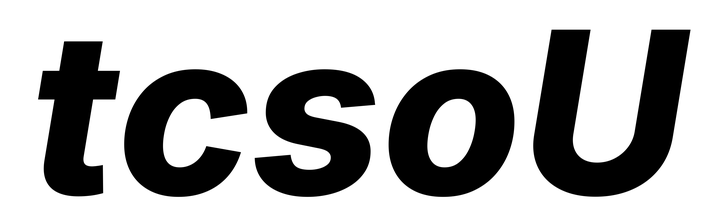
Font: Inter-Italic_ExtraBold_Italic